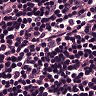
Metastatic tissue present: no